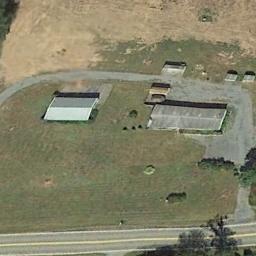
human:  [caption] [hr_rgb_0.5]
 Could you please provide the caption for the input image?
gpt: There are several buildings of different shapes in the sparse residential .

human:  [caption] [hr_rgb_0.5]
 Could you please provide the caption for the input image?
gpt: There are several houses of different sizes in sparse residential areas surrounded by open spaces .

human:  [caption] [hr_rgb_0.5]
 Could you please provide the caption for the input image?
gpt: There are several houses on the grass, And behind them are lush woods .

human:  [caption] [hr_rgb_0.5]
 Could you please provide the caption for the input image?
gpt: The sparse residential is on the grass next to the bare land and a road .

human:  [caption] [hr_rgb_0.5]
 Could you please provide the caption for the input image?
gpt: A sparse residential area with several buildings and a green lawn .